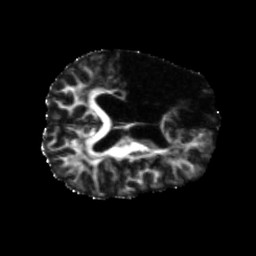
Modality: FA
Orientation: axial
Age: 64
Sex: male
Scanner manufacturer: siemens
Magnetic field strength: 3 T
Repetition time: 5.47 s
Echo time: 0.0854 s